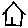
Label: house